Question: I am looking at the documentation <URL>.
Under charts there is some sample code to generate a chart in GAS:
'''
function newChart() {
// Generate a chart representing the data in the range of A1:B15.
var ss = SpreadsheetApp.getActiveSpreadsheet();
var sheet = ss.getSheets()[0];
var chart = sheet.newChart()
.setChartType(Charts.ChartType.BAR)
.addRange(sheet.getRange('A1:B15'))
.setPosition(5, 5, 0, 0)
.build();
sheet.insertChart(chart);
}
'''
I added dummy data in the range A1:B15 for the active sheet. Then, in cell D2 I typed '=newChart()'
The an error is returned "You do not have permission to call insertChart (line 12)." I Googled that error and found <URL> documentation. In it there is a sentence "If your custom function throws the error message You do not have permission to call X service., the service requires user authorization and thus cannot be used in a custom function."
The example is from the documentation too.
1. Why would the documentation provide me an example that is not appropriate in a custom function?
2. How do I get the function to "work" - to return a chart?

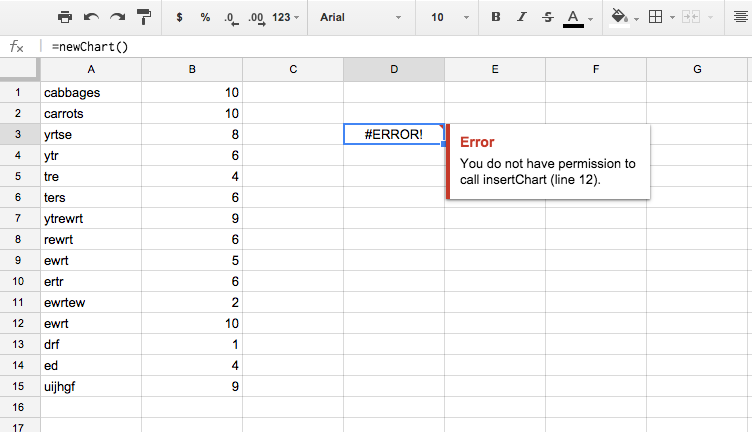
Answer: In the spreadsheet, go to Tools and choose Script Editor. Here click the Run menu and choose newChart from the dropdown. Authorize the script and the formula should work.